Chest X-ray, AP view. Patient: 16 years old, sex M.
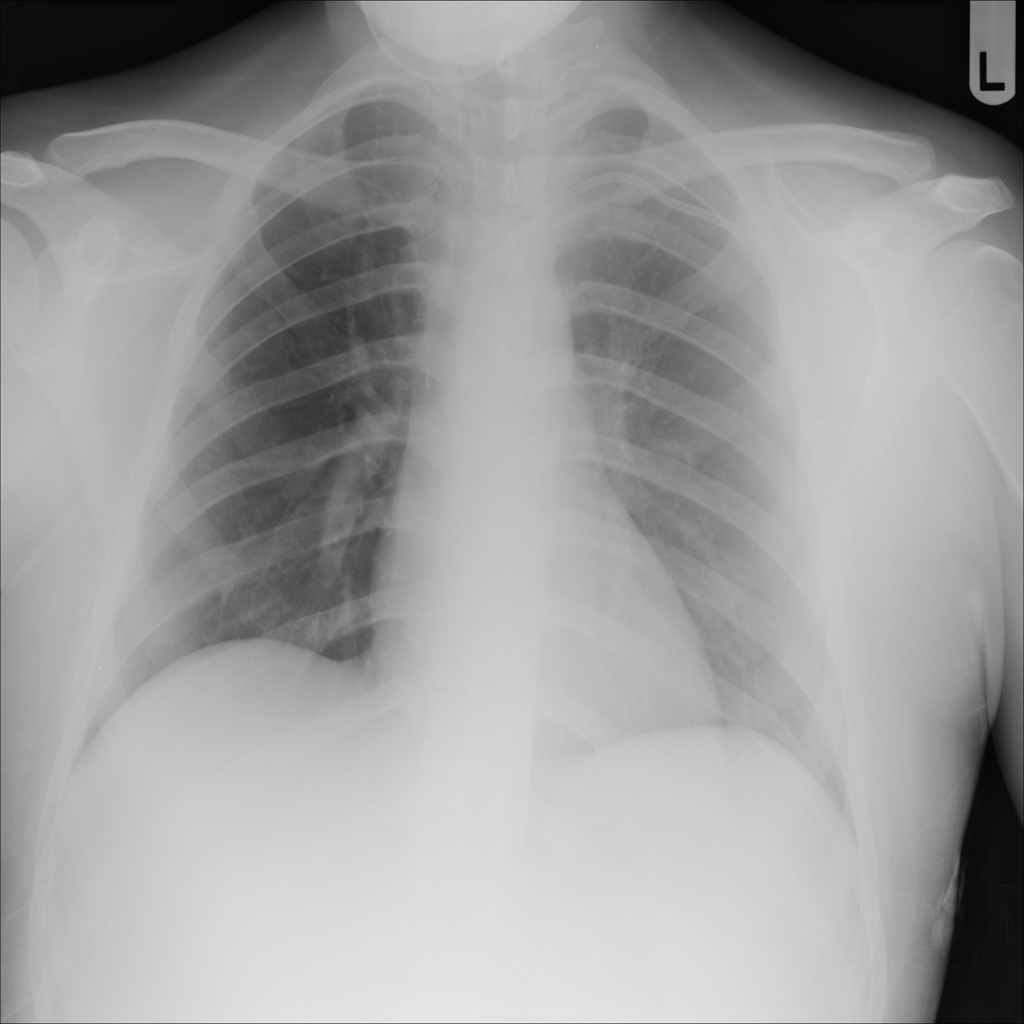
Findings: No Finding